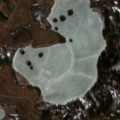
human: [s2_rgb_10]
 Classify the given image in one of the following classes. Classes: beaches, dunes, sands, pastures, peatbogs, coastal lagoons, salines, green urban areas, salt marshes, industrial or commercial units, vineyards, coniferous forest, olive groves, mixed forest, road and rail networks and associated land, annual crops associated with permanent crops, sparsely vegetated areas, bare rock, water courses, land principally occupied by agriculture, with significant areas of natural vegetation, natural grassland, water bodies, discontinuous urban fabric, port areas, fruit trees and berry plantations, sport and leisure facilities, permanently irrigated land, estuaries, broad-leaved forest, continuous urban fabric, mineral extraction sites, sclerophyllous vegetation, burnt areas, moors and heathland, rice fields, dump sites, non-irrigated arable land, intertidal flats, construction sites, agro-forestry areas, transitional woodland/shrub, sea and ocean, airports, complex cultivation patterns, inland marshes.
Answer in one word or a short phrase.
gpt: discontinuous urban fabric, sport and leisure facilities, land principally occupied by agriculture, with significant areas of natural vegetation, coniferous forest, water bodies